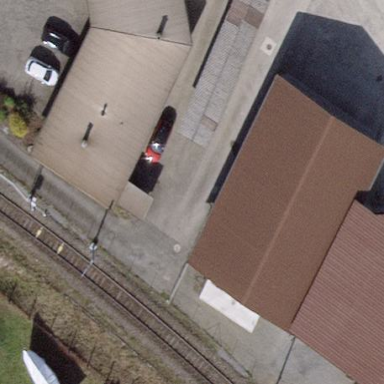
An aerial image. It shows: Transportation building.